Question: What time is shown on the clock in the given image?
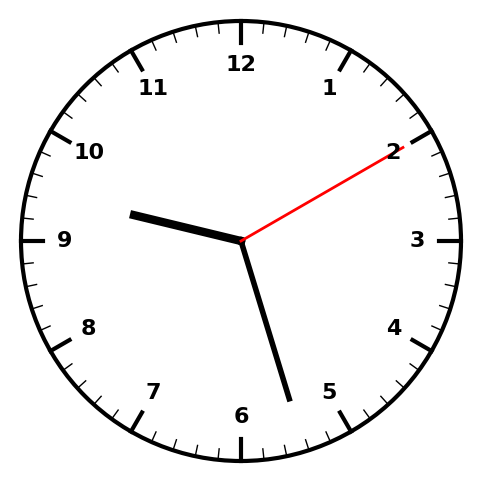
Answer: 09:27:10